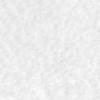
Label: no_change